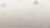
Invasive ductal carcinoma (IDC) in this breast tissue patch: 0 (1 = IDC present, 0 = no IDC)